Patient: sex M, age 72
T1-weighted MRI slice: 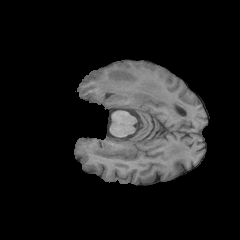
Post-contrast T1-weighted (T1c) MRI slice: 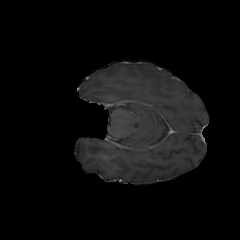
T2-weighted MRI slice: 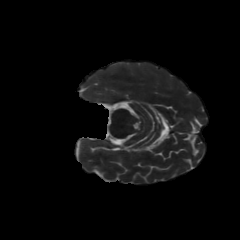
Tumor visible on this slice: yes
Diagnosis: Glioblastoma, IDH-wildtype
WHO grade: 4